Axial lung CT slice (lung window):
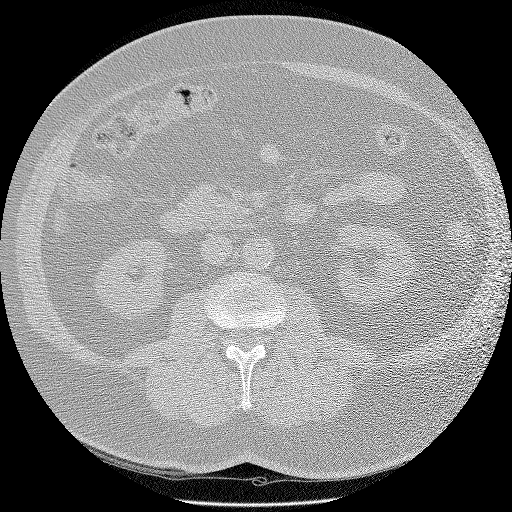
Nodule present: no